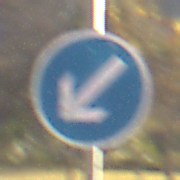
Verkehrszeichen: VorgeschriebeneVorbeifahrtLinks
Umgebung: Outdoor, Nature
Tageszeit: SunriseSunset
Wetter: Clear
Licht: Natural
Jahreszeit: NotSpecified
Kontrast: HighContrast